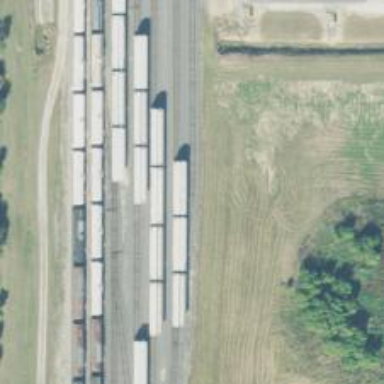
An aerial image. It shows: Rail spur service.